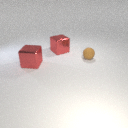
large red metal cube in front of large red metal cube